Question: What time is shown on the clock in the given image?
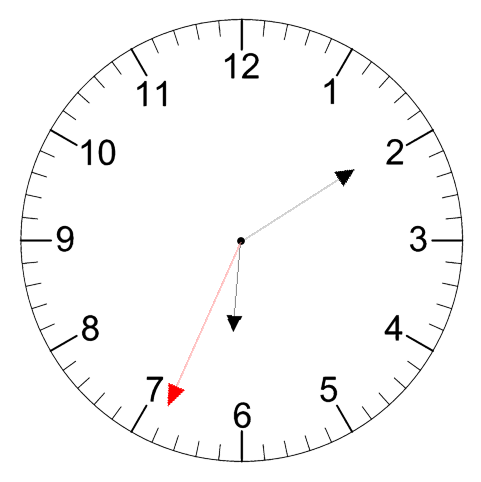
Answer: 06:09:34